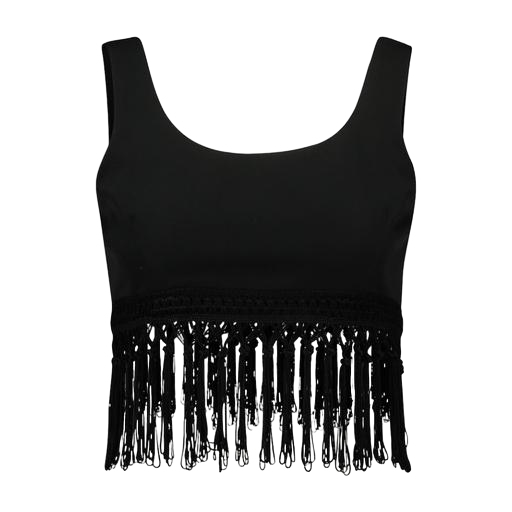
black fringe crop top, black fringed top, black crop top, white background